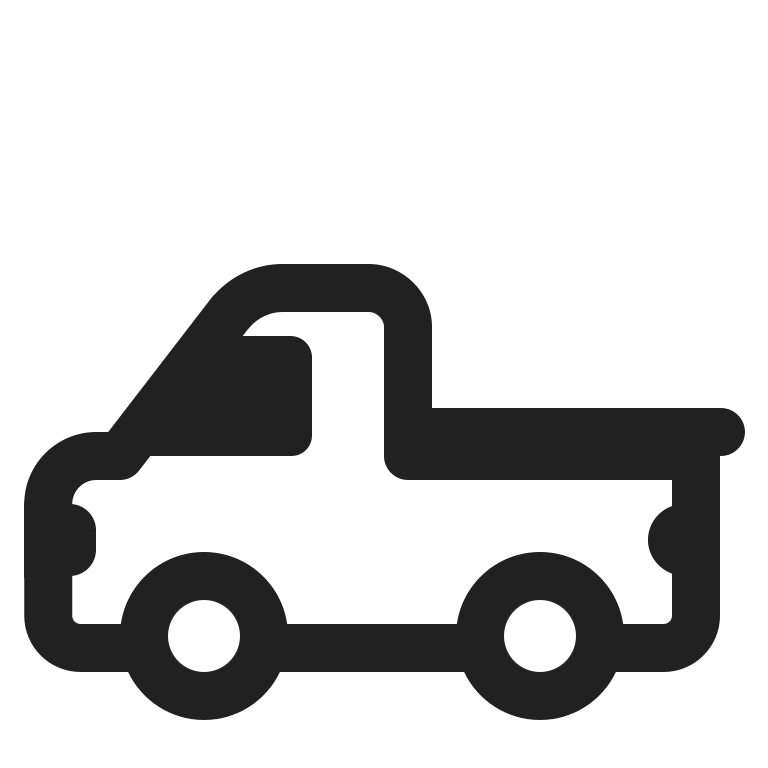
pickup truck high contrast